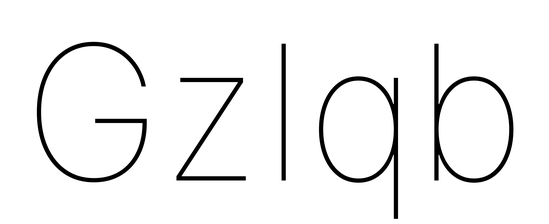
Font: Inter_Thin